Question: here is the website(<URL> I am trying to crawl, my question is how to go next page after crawling the first page. In this website page source, it doesn't show the maximum page, but I found that it can go up to 7000.
here is the code I tried but failed.

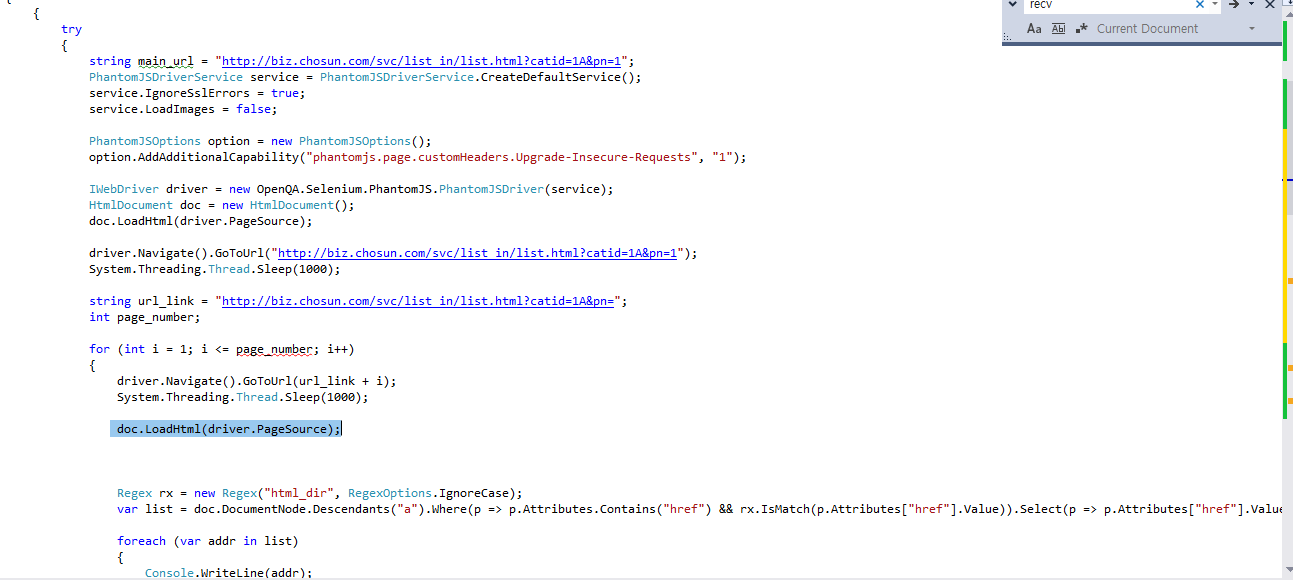
Answer: What you can do is keep a check on the current url. When you click on next button the url changes.
URL of page 1 - <URL>
URL of page 2 - <URL>
Suppose you are on last page and you try to click on the next button, it will give you the same URL.
So, you should code something like:
'''
String current_URL = driver.getCurrentUrl();
String previous_URL = null;
while (current_URL != previous_URL)
{
// perform operations;
previous_URL = driver.getCurrentUrl();
// click on next;
current_URL = driver.getCurrentUrl();
}
'''